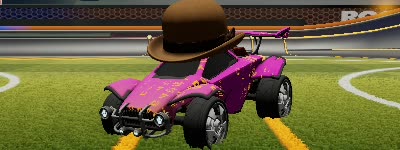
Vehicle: octane